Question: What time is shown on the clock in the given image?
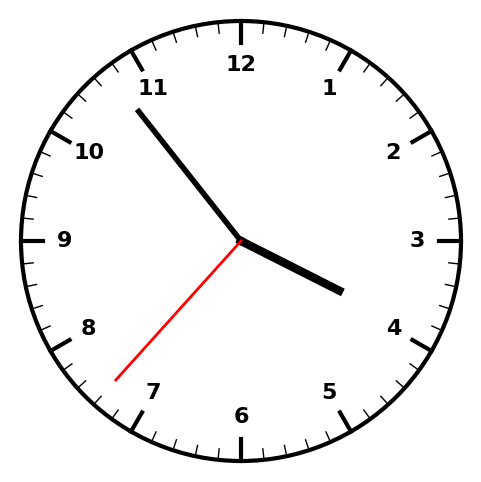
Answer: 03:53:37